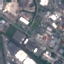
Land use / land cover class: Industrial